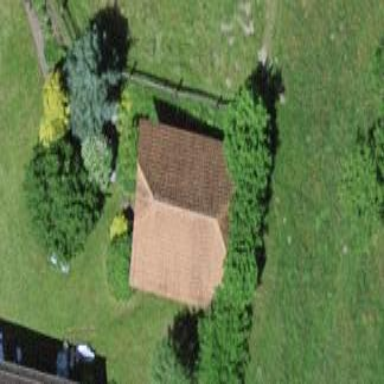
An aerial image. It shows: Barn.